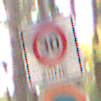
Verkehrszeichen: BeginnZone30
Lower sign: EingeschraenktesHalteverbot
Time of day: MorningAfternoon
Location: Outdoor (Nature)
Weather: Overcast
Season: Autumn
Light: Natural